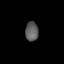
Tissue: lung
Cell type: Fibroblasts
Senescence score: 0.5467
Nuclear area (px): 245
Mean DAPI intensity: 92.49